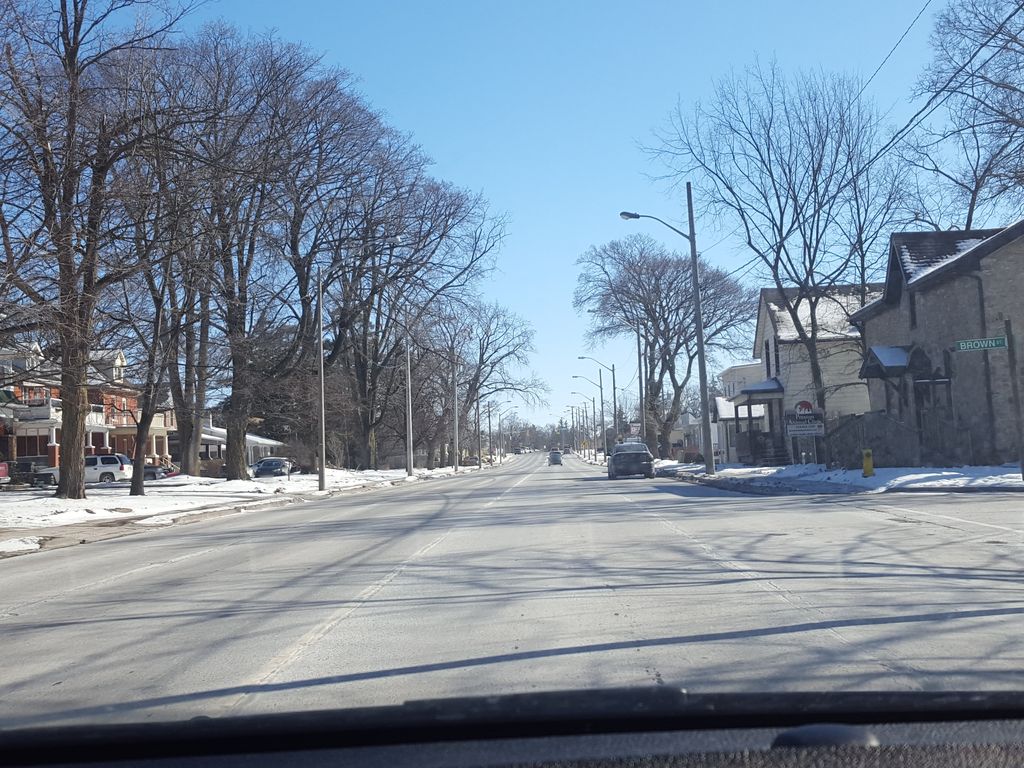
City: kitchener-waterloo